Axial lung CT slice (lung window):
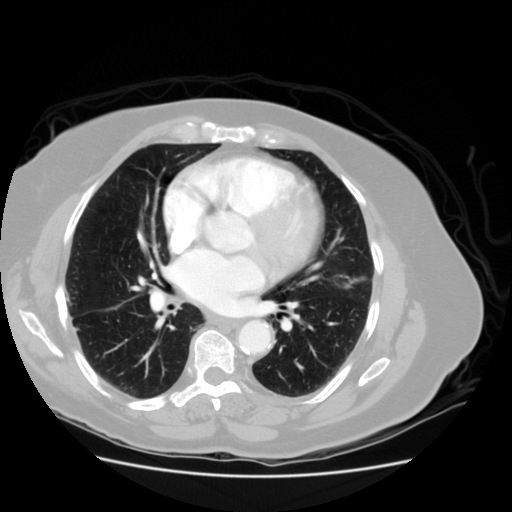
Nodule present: no